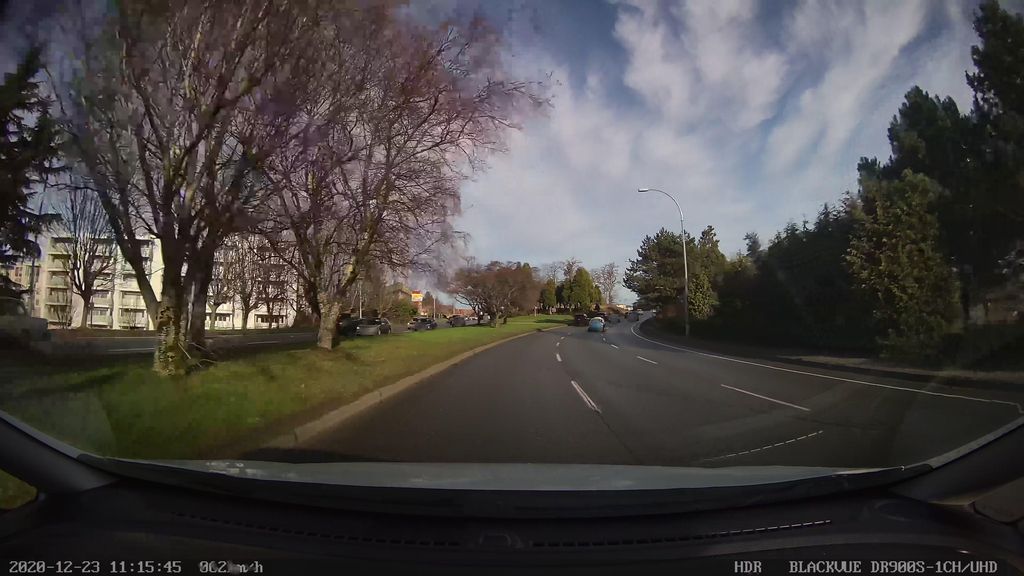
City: victoria